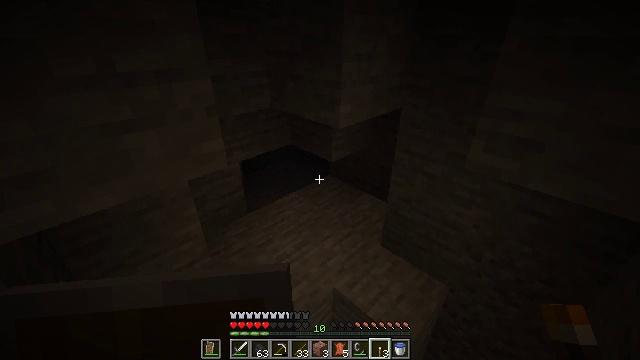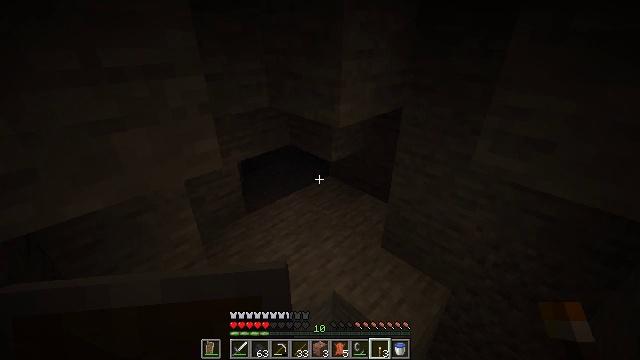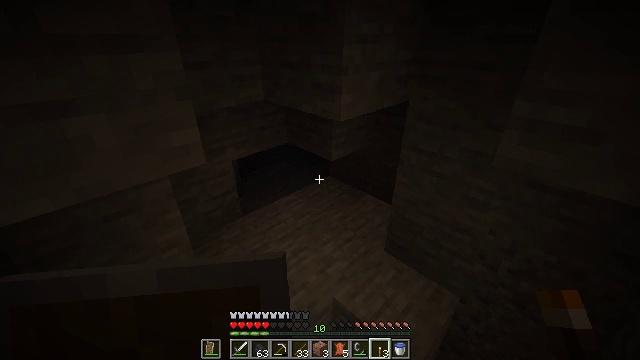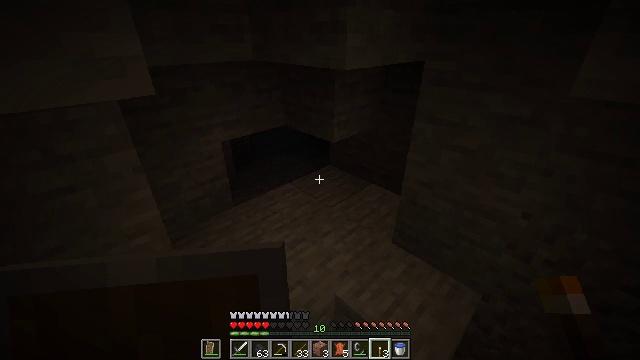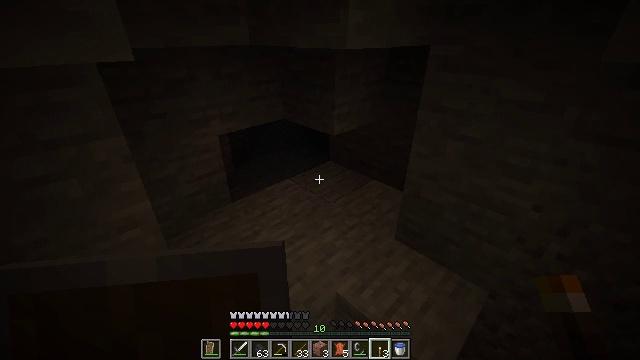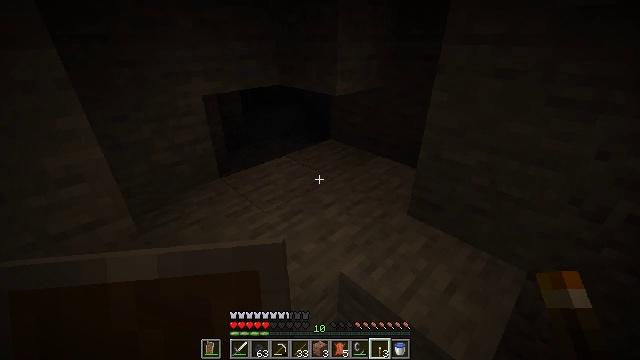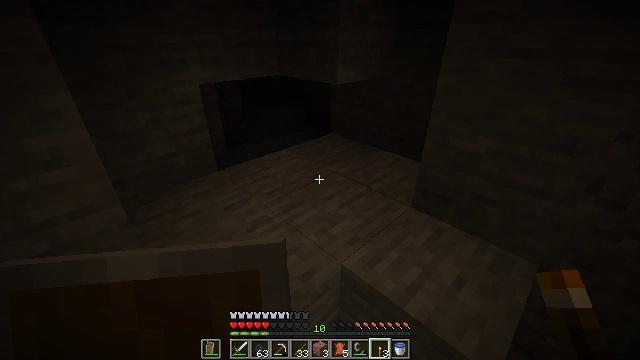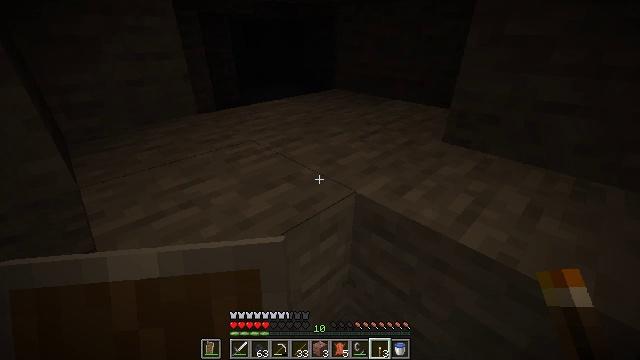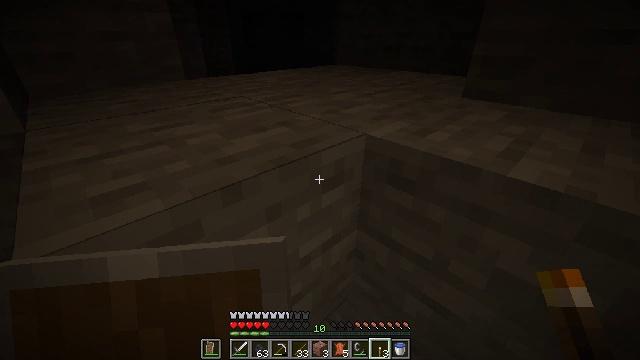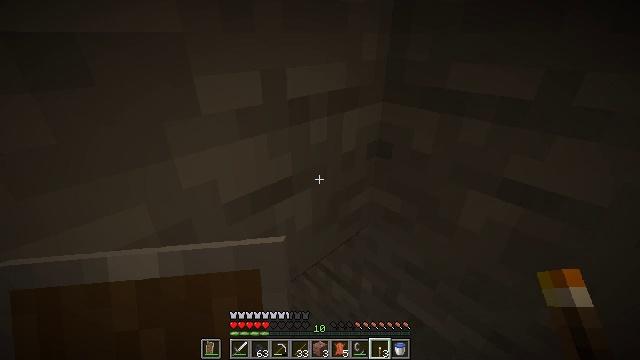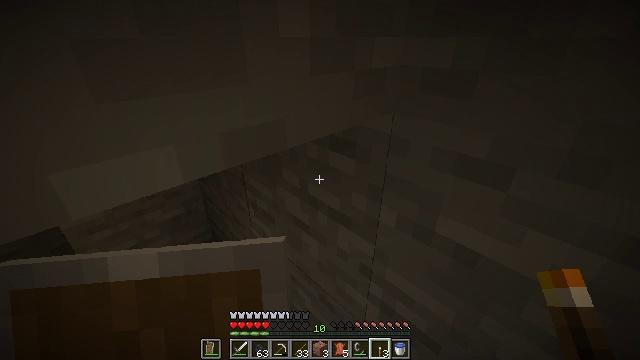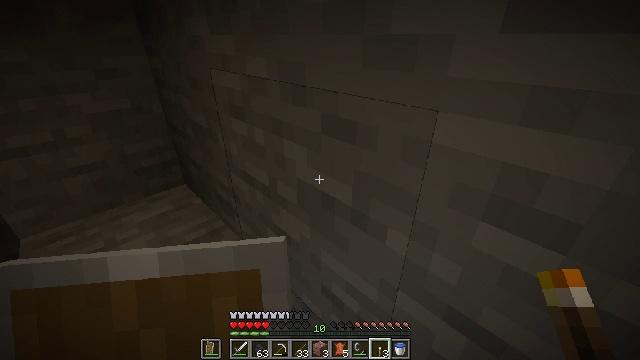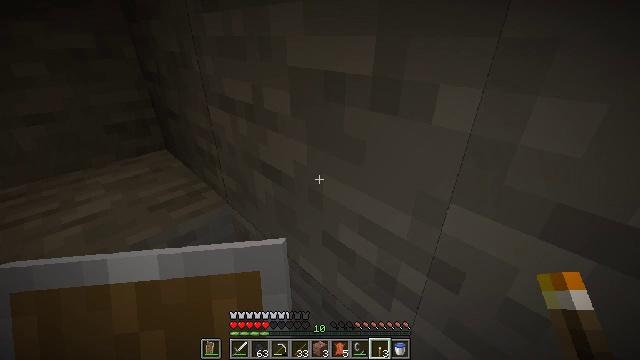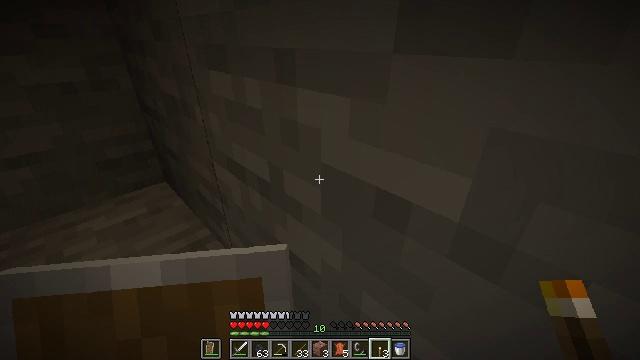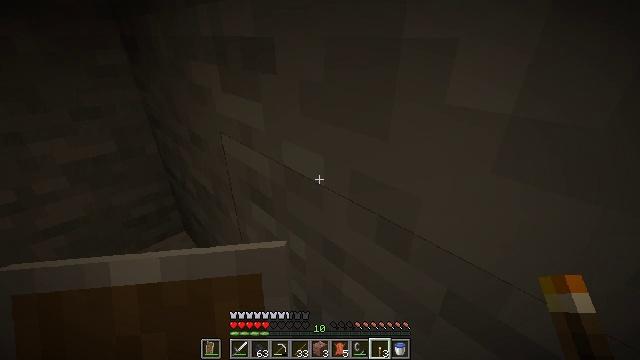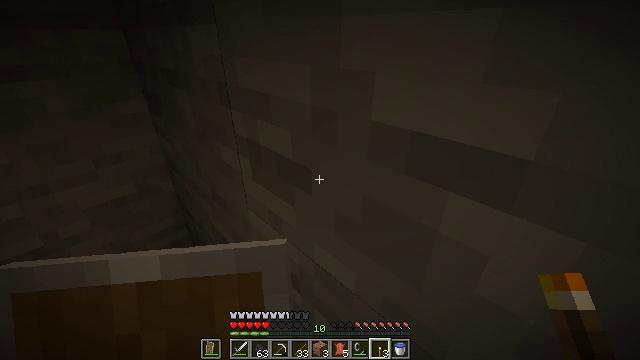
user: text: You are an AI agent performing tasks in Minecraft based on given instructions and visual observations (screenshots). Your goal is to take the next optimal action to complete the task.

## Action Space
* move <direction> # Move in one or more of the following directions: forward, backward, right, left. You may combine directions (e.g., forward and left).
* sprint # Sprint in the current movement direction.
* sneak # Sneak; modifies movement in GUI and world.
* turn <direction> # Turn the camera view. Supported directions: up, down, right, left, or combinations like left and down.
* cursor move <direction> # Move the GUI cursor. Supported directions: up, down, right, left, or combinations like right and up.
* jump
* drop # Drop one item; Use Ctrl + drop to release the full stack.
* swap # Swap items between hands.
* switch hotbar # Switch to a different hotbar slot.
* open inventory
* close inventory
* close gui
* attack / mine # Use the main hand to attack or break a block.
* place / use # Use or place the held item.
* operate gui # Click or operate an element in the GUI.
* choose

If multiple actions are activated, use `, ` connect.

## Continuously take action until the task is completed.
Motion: motion action
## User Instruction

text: Drop a cornflower.
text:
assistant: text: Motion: move forward
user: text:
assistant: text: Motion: move forward
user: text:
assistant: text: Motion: move forward
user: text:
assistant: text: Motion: move forward
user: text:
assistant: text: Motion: no_op
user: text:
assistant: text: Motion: move forward and move left, jump
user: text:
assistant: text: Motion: move forward and move left, jump
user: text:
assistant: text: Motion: move forward and move left, jump
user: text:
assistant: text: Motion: move forward and move left, jump
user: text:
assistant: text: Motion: move forward and move left, jump
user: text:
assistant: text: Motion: move forward and move left, jump
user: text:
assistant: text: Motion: move forward and move left, jump
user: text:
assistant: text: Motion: move forward and move left, jump
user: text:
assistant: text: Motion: move forward and move left, jump
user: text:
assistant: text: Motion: move forward and move left, jump
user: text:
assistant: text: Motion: move forward and move left, turn left and down, jump
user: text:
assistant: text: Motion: move forward and move left, turn left and down, jump
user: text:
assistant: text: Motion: move forward and move left, turn left and down, jump
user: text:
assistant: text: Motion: move forward and move left, turn left and down, jump
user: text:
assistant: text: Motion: move left, turn left and down
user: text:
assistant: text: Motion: turn left and down
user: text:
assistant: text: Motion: turn left and up
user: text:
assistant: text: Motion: turn left and up
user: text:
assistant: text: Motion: turn left and up
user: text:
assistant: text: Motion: turn left
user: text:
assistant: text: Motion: turn left
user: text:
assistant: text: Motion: turn left
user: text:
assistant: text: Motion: no_op
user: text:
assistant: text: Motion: no_op
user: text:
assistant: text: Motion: no_op